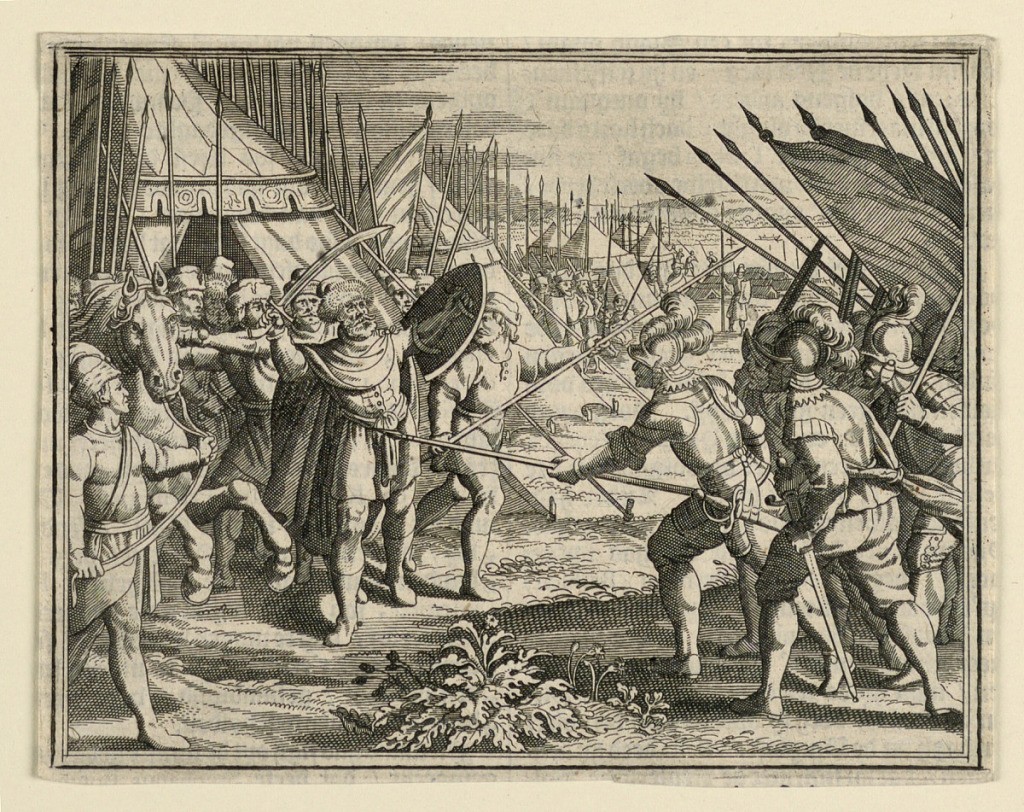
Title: Warfare Illustration
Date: ca. 1630-1660
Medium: Engraving on paper
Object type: Print
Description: Illustration for a book. Soldiers rush upon a Turkish leader before his tent. Encampment in background.